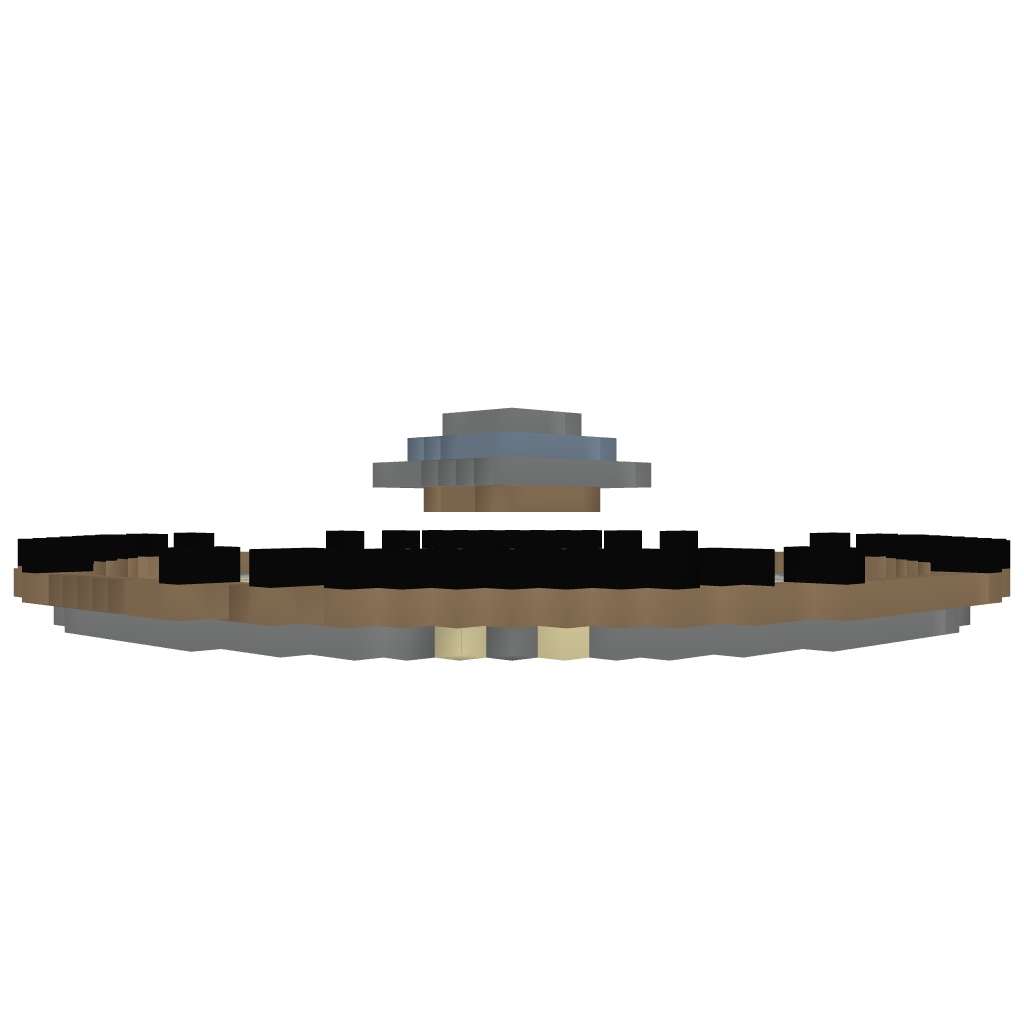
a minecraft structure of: Small Circular Temple